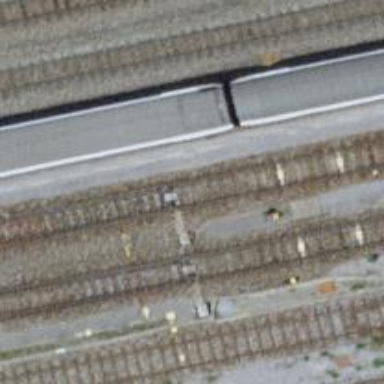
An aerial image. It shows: Railway switch.